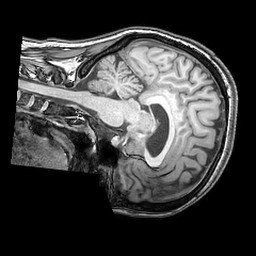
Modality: T1w
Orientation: sagittal
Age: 39
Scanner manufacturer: philips
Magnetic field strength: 3 T
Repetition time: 0.007 s
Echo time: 0.003501 s